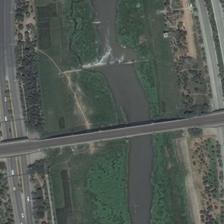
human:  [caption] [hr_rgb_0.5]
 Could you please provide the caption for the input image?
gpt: a long bridge on a black river connected two city subdivisions .

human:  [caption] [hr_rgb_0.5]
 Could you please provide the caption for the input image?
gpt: large and small factories are located in the both sides of the river, with a bridge across the river .

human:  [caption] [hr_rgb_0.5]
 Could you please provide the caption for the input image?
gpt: a bridge is on a river with green meadows and many buildings on two sides of it .

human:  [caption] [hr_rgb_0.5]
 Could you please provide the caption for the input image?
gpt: a bridge is on a river with many green plants and buildings on two sides of it .

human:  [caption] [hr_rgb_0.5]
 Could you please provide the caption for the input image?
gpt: a bridge is on a river with green meadows and many buildings on two sides of it .